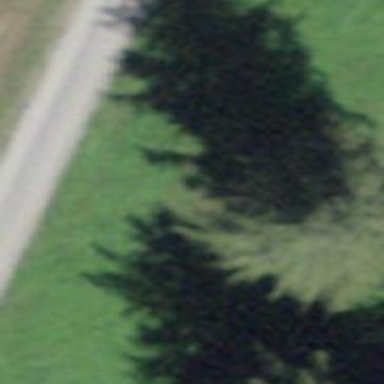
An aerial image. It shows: Needle-leaved tree in its natural environment.